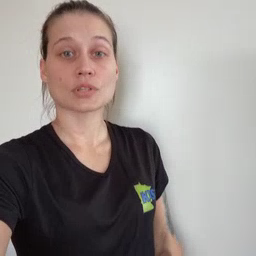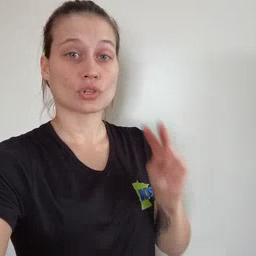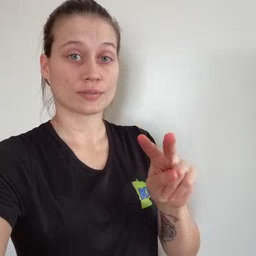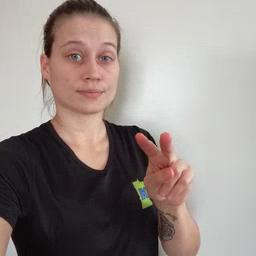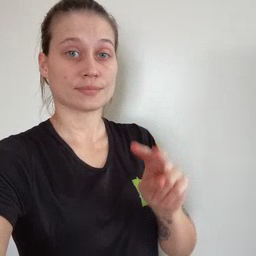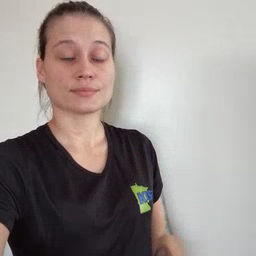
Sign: look